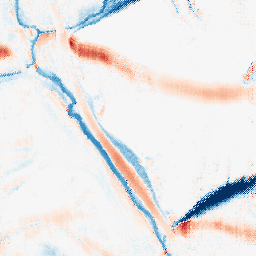
Category: morphological
Decomposition family: morphological_ellipse
Decomposition parameters: operation: average
width: 30
height: 10
Upsampling method: regularized
Upsampling parameters: scale: 4
lambda_reg: 0.1
Upsampling scale: 4